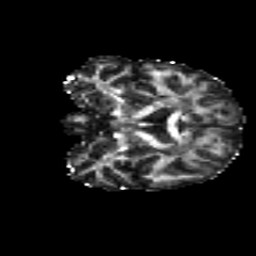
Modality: FA
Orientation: coronal
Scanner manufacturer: siemens
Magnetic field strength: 3 T
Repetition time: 4.16 s
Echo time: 0.0806 s